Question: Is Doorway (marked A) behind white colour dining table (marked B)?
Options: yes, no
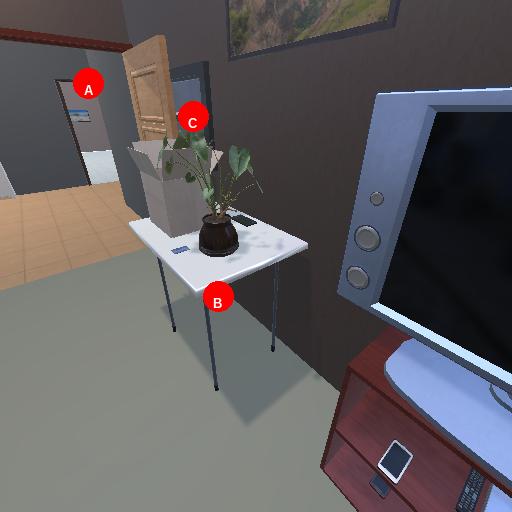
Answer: yes